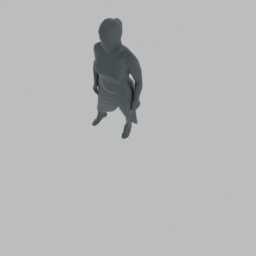
Label: people